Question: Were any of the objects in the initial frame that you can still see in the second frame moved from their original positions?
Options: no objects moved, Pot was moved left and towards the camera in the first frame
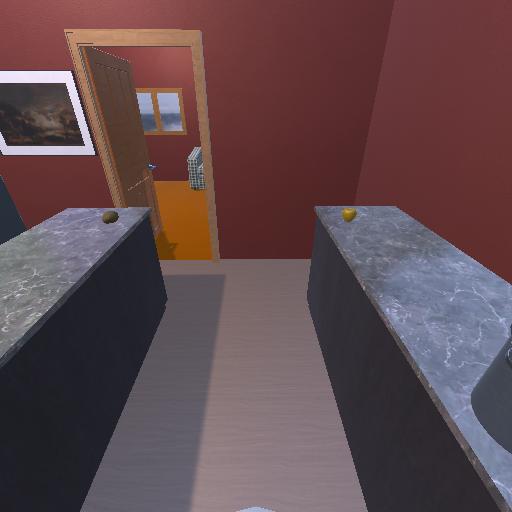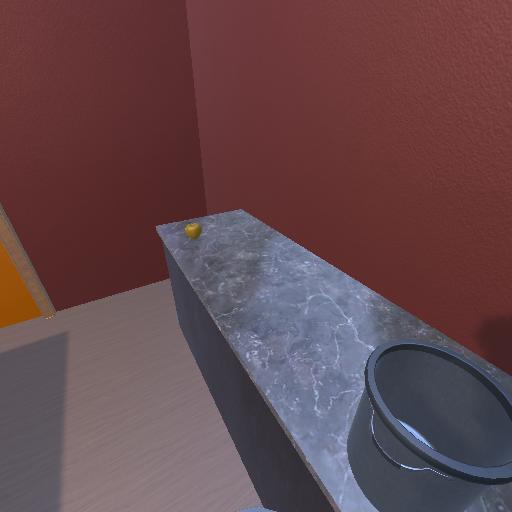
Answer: no objects moved